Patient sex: M
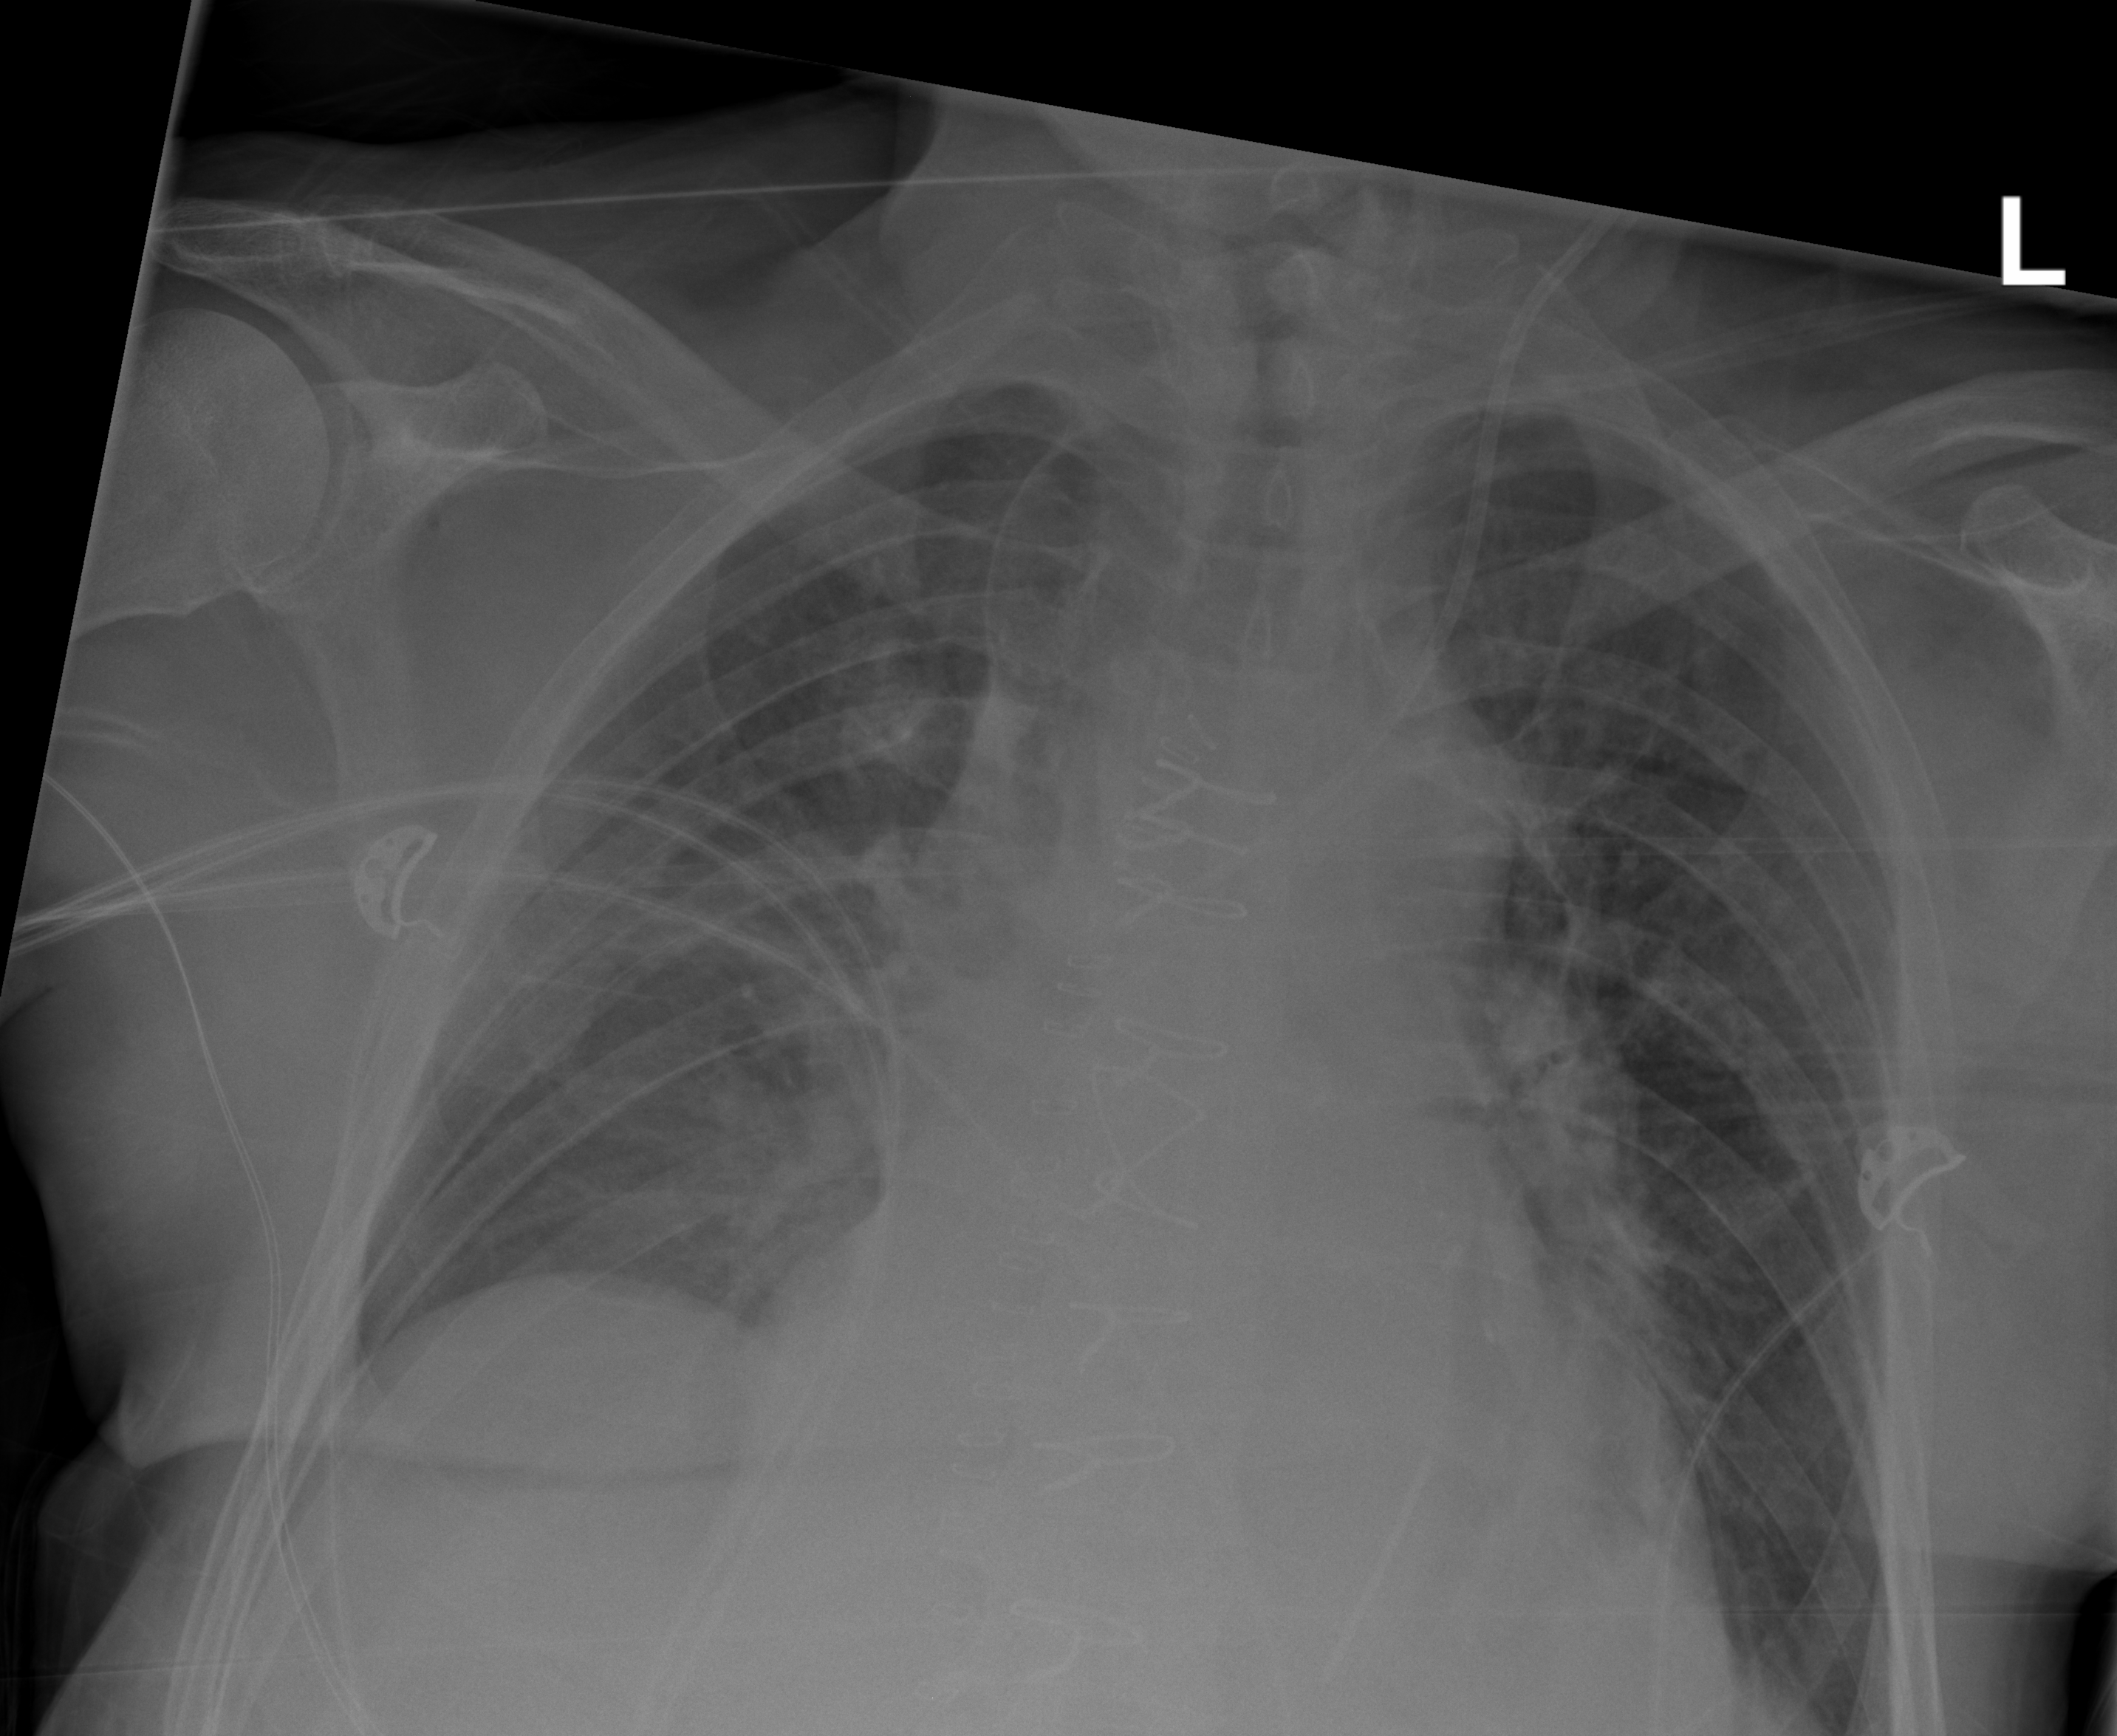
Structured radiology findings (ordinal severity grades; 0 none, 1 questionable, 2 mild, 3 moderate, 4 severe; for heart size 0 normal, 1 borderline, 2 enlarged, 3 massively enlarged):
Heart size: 2
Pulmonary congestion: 0
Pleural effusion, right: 0
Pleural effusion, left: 1
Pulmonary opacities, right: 2
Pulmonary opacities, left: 0
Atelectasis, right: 2
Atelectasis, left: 0